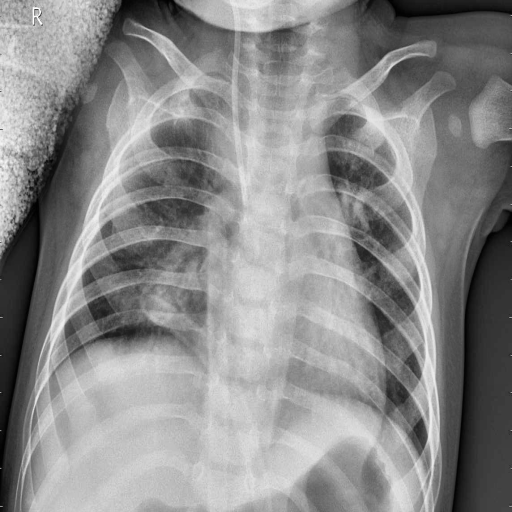
Finding: PNEUMONIA